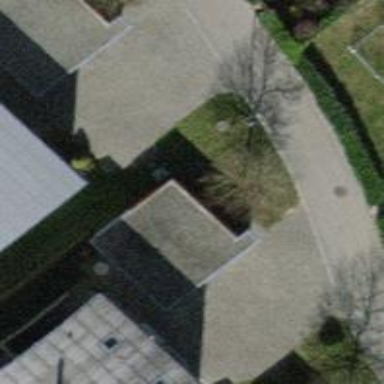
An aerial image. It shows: Garage building.